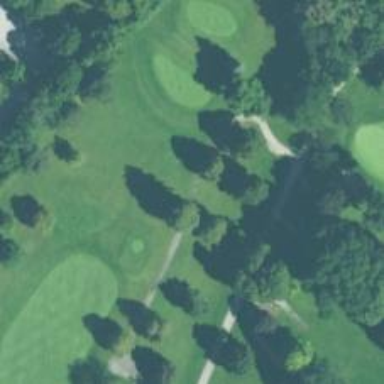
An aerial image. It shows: Path for both road and golf.